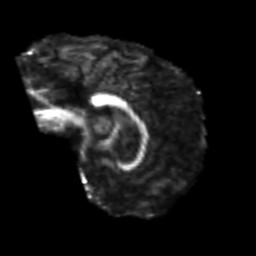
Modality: FA
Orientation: sagittal
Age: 64
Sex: male
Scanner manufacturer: siemens
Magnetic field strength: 3 T
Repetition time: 4.999 s
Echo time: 0.07946 s